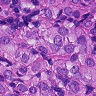
Metastatic tissue present: yes